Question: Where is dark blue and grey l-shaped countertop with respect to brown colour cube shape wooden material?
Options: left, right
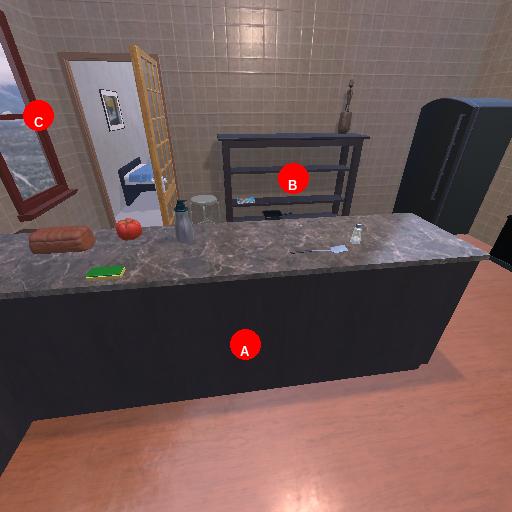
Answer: left